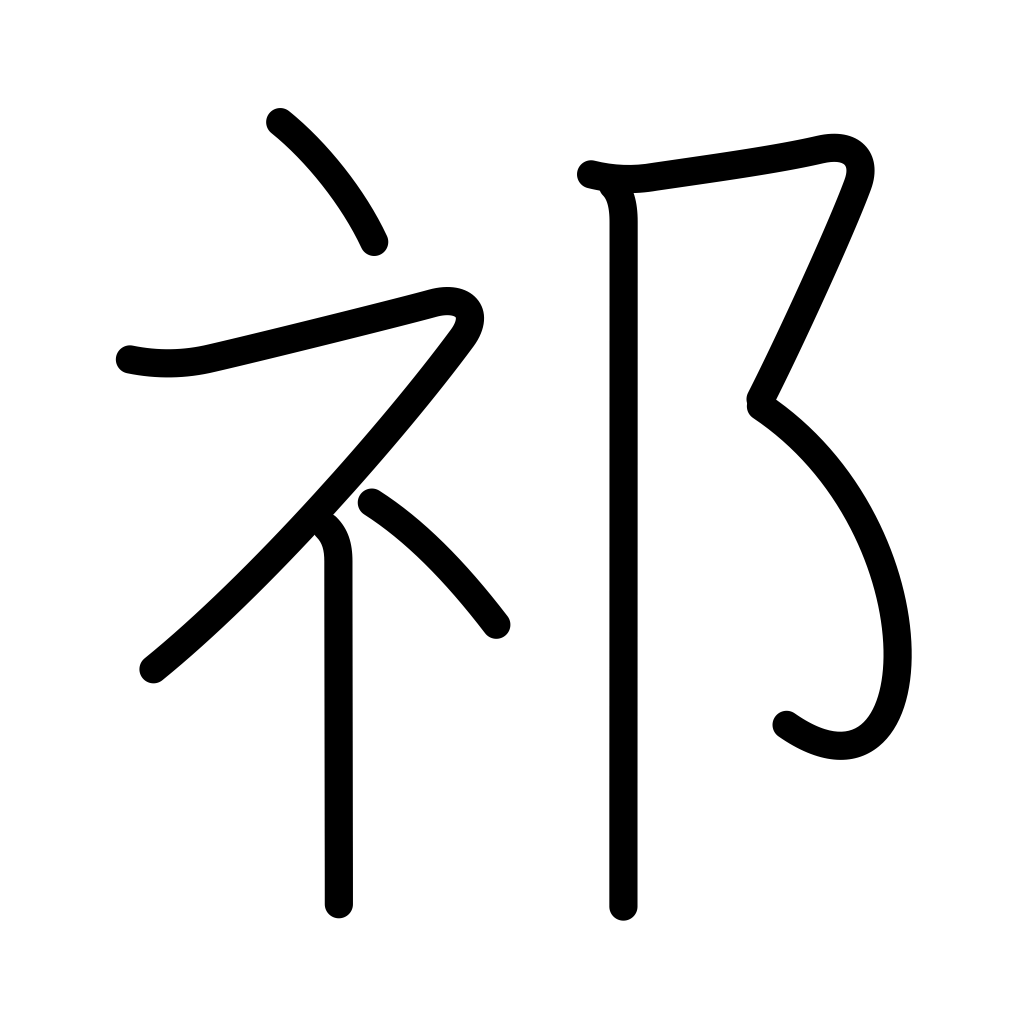
Meaning: intense, large